Aerial crown-view tile of a tropical tree (Barro Colorado Island, Panama), acquired 20241216:
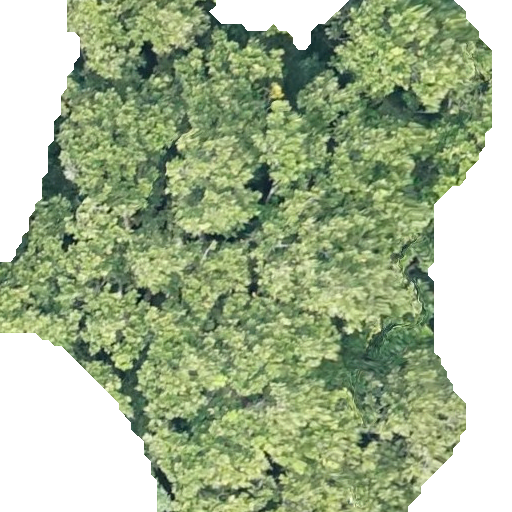
Species: Anacardium excelsum
GBIF accepted scientific name: Anacardium excelsum
Crown area: 310.468 m²